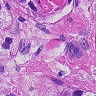
Metastatic tissue present: yes